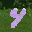
Label: 4